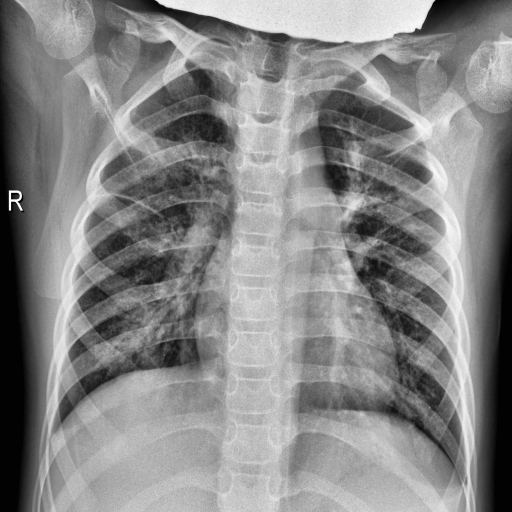
Finding: PNEUMONIA